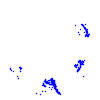
Particle: kaon